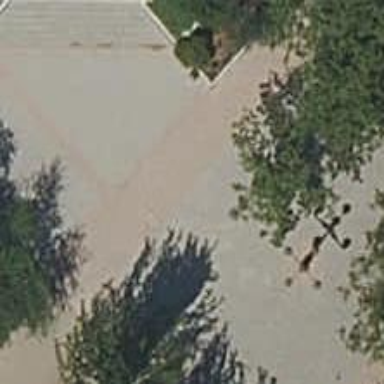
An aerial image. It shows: Square.